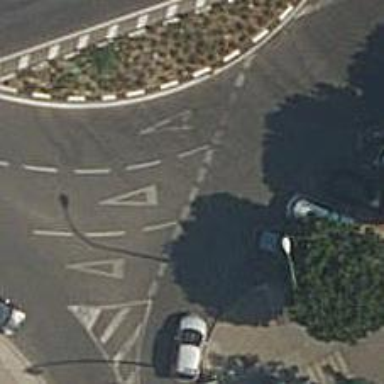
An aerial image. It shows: Road with "give way" sign.